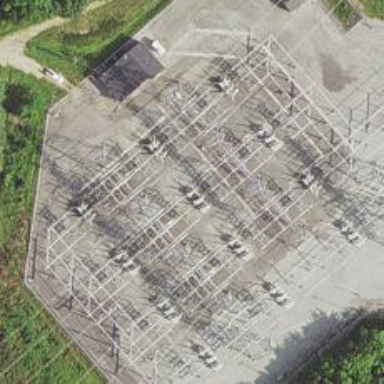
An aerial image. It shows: Switch used for power control.